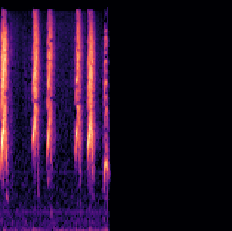
Sound class: Dog